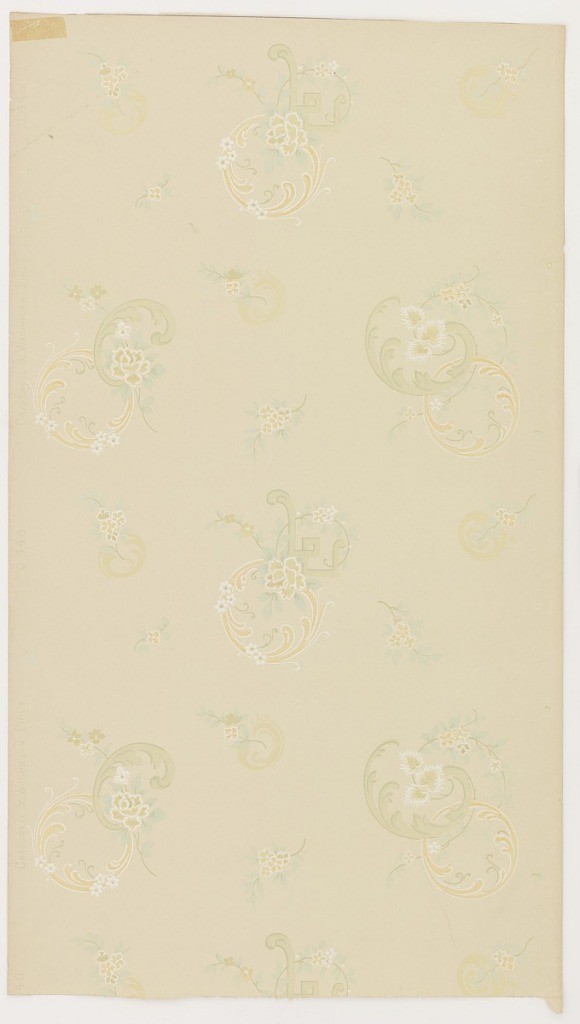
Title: Ceiling paper
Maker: Cresswell & Washburn Ltd, Philadelphia, Pennsylvania, 1880 - 1900
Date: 1905–1915
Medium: Machine-printed paper, liquid mica
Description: Round scrolling acanthus scrolls with attached floral sprigs, alternates with smaller versions of same. Very open design. Printed in yellow, light blue, and tan on light colored ground.